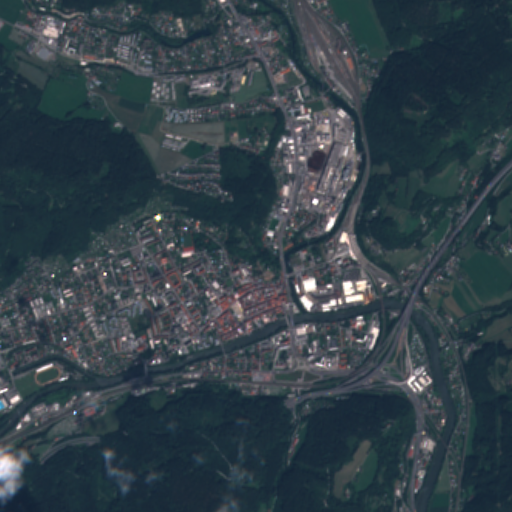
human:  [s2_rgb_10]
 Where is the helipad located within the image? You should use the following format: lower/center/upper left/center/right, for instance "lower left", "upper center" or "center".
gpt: The helipad is located in the upper center of the image.
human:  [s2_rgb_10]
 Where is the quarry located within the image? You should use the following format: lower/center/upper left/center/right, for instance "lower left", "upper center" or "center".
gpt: The quarry is located in the center right of the image.
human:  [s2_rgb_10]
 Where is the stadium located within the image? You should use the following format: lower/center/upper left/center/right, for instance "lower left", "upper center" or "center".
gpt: The stadium is located in the lower left of the image.
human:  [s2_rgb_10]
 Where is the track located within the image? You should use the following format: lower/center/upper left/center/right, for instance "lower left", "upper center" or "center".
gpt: The track is located in the lower left of the image.
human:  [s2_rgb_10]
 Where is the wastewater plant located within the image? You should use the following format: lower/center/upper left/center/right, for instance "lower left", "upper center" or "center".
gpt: The wastewater plant is located in the upper center of the image.
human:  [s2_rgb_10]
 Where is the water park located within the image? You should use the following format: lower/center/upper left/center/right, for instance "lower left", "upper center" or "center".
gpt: The water park is located in the lower left of the image.
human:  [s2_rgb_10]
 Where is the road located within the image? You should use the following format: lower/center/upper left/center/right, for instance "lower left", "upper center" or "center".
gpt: There is no road in the image.